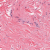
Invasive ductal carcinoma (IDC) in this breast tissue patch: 0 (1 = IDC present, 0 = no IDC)